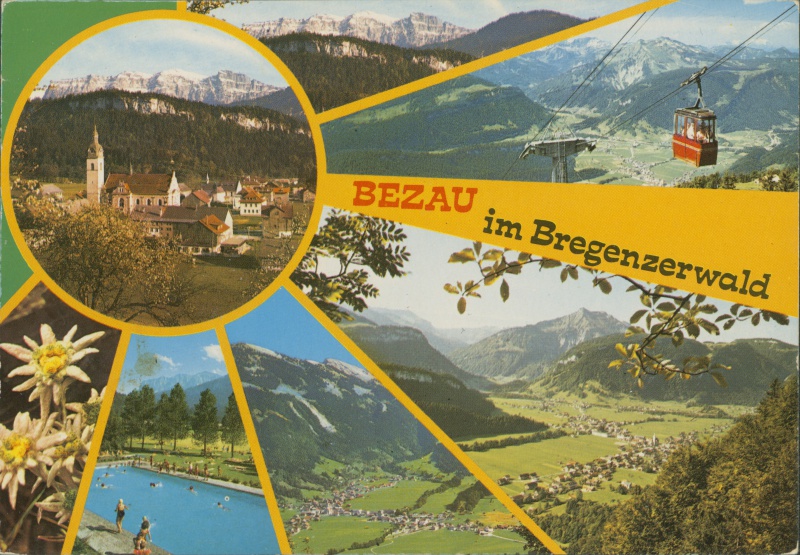
Institution: Gemeindearchiv Bezau
Schlagwörter: berg, blau, himmel, wasser, baden, bäume, fluss, gelb, grün, kirchturm, landschaft, menschen, see, stadt, blume, blumen, hintergrund, schloss, schnee, wiese, ferne, häuser, hügel, kirche, sonne, wiesen, pflanzen, tal, wald, landleben, sommer, bilder, fotos, ruhe, ansicht, ort, berge, gebirge, gipfel, dorf, berglandschaft, ausflug, idylle, vogelperspektive, freizeit, collage, foto, fotografie, bad, strahlen, urlaub, pool, flora, ferien, österreich, kollage, karte, sonnenstrahlen, edelweiss, enzian, postkarte, fotographie, spaß, beschützen, motive, dörfer, schwimmbad, ansichten, tourismus, ansichtskarte, gondel, dorfleben, swimmingpool, altmodisch, bergsteigen, freibad, gerg, kurort, bergbahn, bewahren, skifahren, seilbahn, badekappe, fernansicht, sommerfreuden, auenland, 1970er, bregenzerwald, bregenz, vorarlberg, bezau, bregenzwald, landurlaub pur urtlaubsgruss, 70 er, kanisfluh, erschließung, mittelwald, bezau im bregenzerwald, ansichtskartetina blau, tina blau, freizeit im grünen, schwimmbach, gondel seilbahn, bergenzerwald, kirche kirchturm, wandergebiet, aussichtpunkt